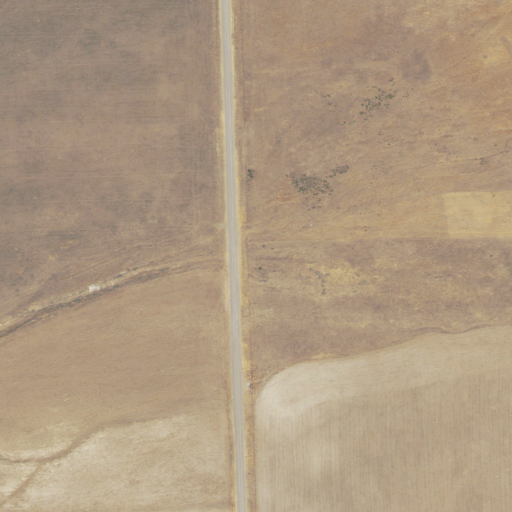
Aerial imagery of valley in Utah named Broad Canyon containing grassland, cultivated crops, pasture, and open development